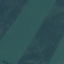
Land use / land cover: AnnualCrop